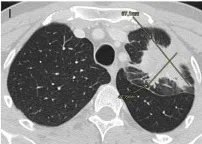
Clinical imaging. For clinical case 3, the CT scan.
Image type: radiology (ct)